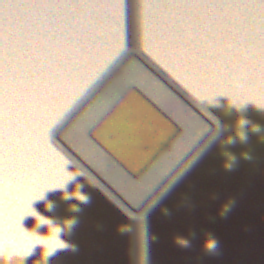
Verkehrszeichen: Vorfahrtsstrasse
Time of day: Night
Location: Outdoor (Suburban)
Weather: Clear
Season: NotSpecified
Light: Artificial